Question: I've been messing with this for quite some time now and cannot for the life of me figure out where this little white line is coming from. I tried setting '.padding(0)' and using a '.frame()' but nothing seems to work to remove it. If I remove the Form and use something like just a 'list', it goes away but I like the Inset look of 'Form'. If I add the style for the inset look on the list, the issue comes back.
'''
var body: some View {
VStack {
Rectangle()
.foregroundColor(settings.accentColor)
.overlay(
Group {
Text("x").font(.system(size: 50, weight: .heavy))
Text("xxxxxxxxx").font(.system(size: 36, weight: .regular))
}.foregroundColor(.white)
)
Form {
TextField("Test", text: $test)
}
}
}
'''

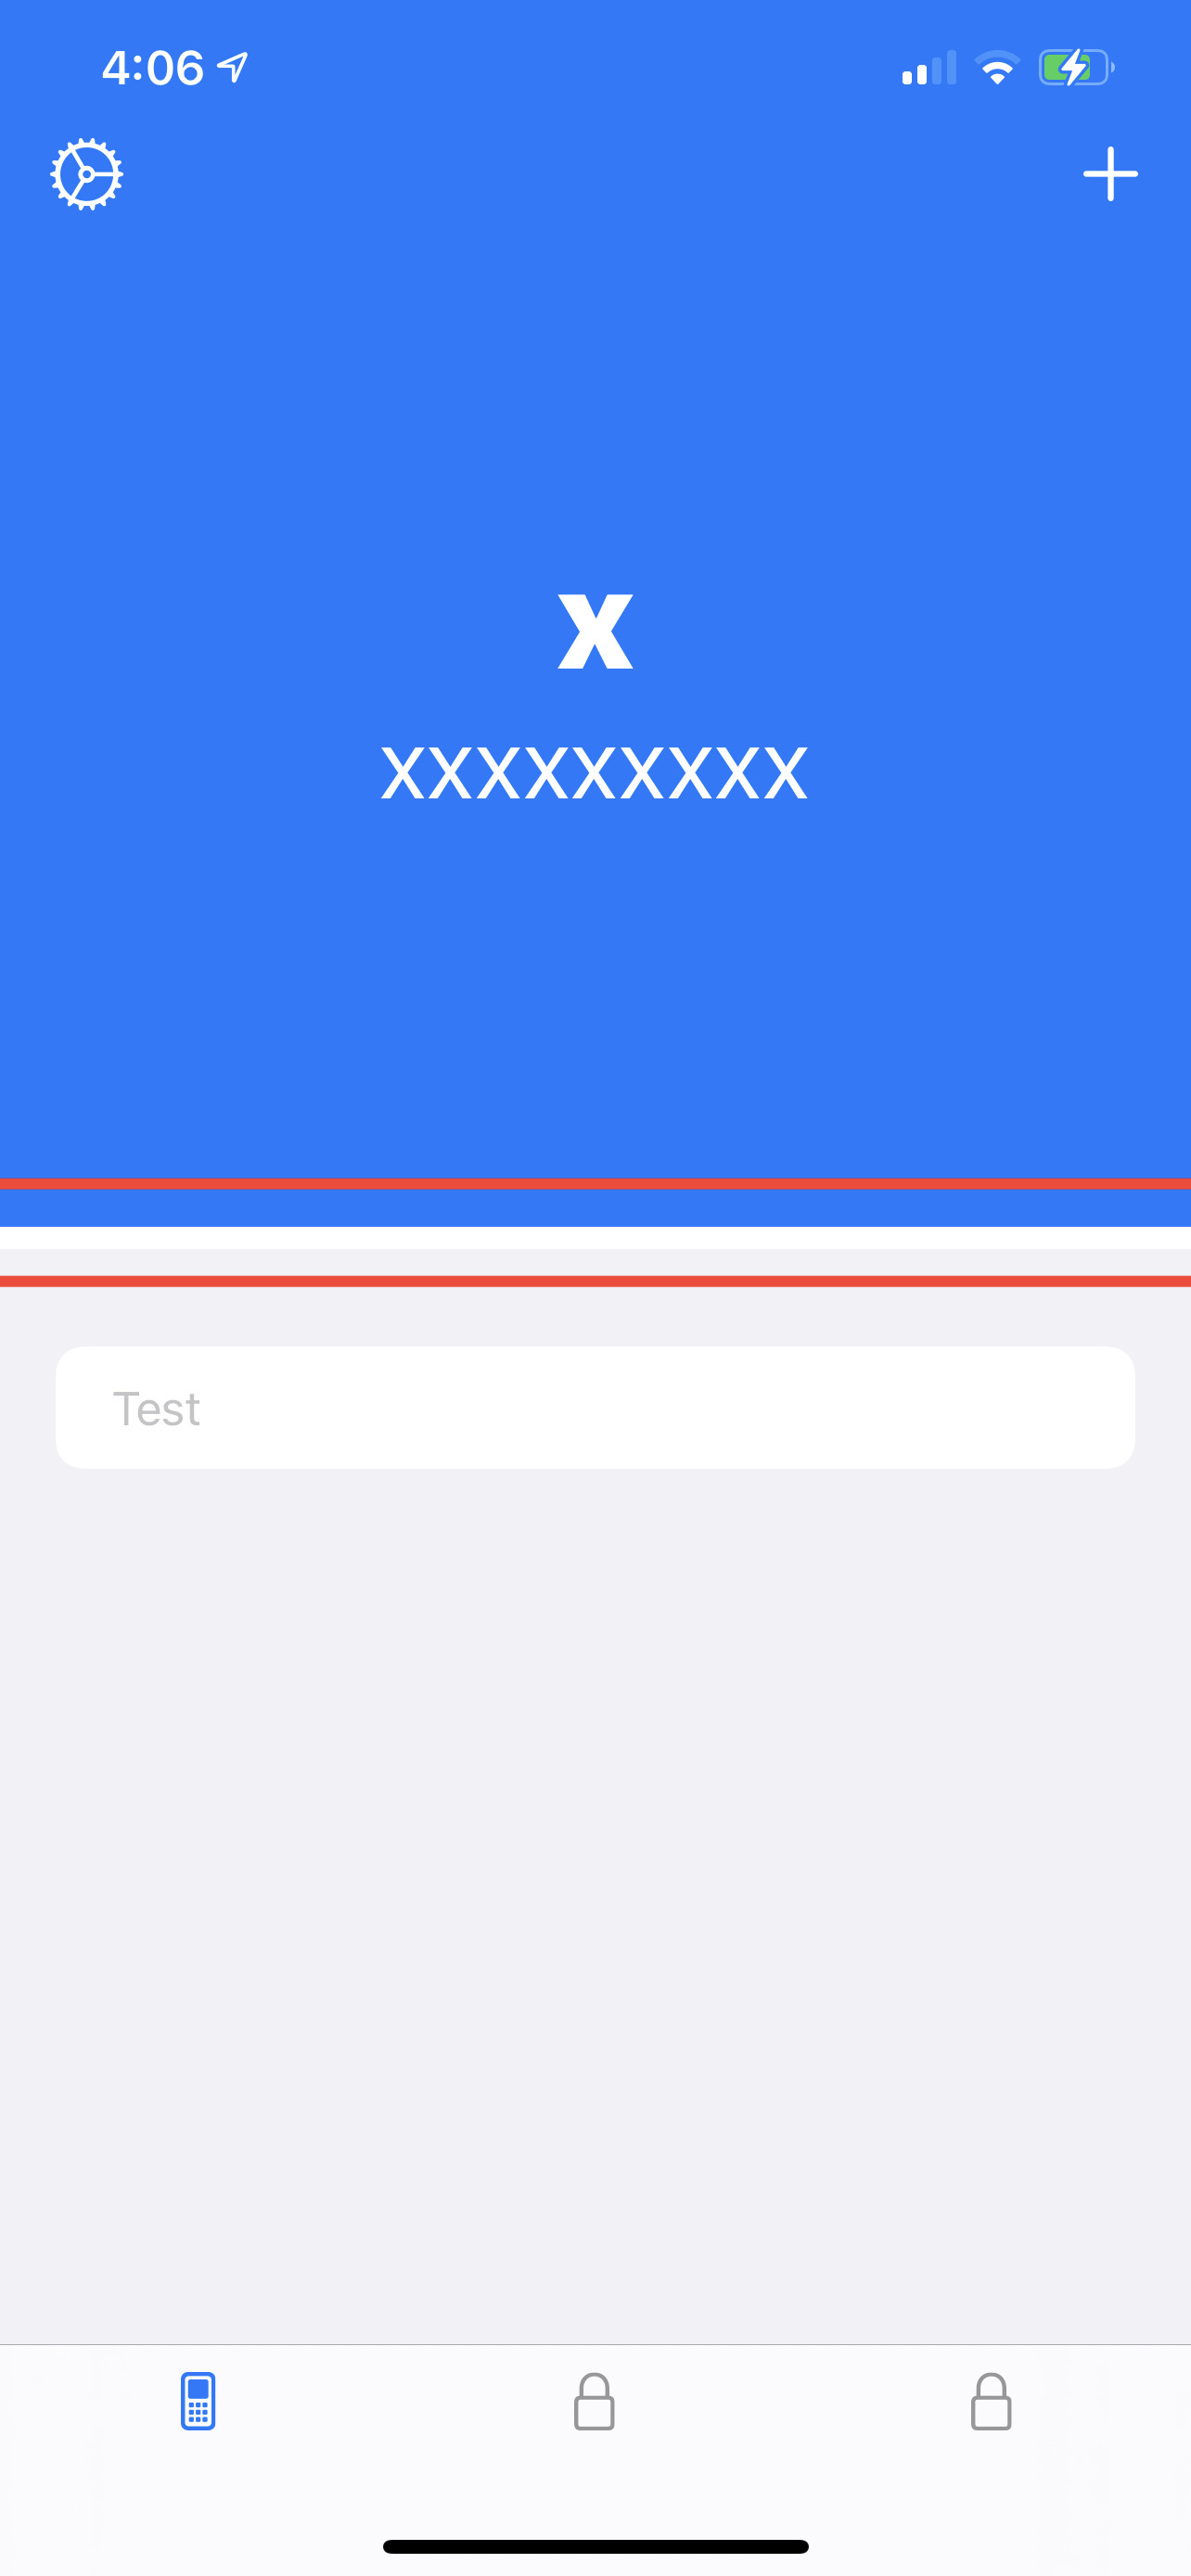
Answer: Add 'spacing' parameter to your 'VStack'
'''
VStack(spacing: 0) {
// ...
}
'''